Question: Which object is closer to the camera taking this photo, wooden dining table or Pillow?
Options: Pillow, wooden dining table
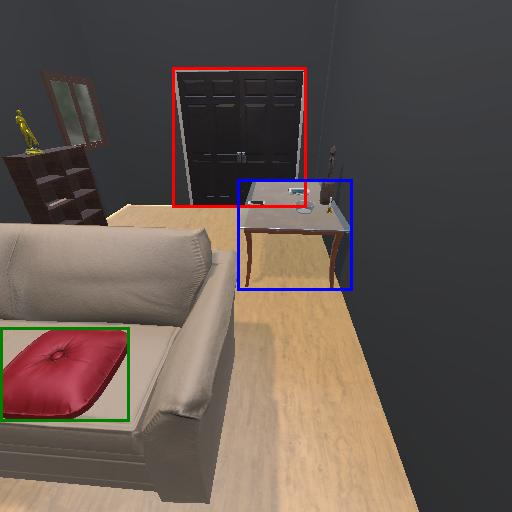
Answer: Pillow